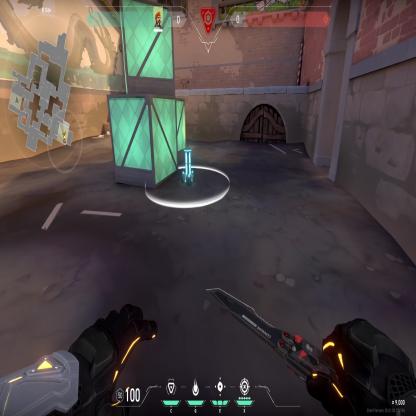
Label: planted spike